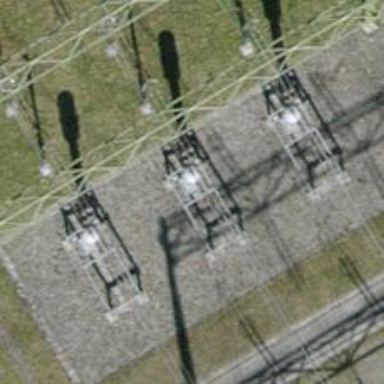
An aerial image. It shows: Insulator used in power systems.